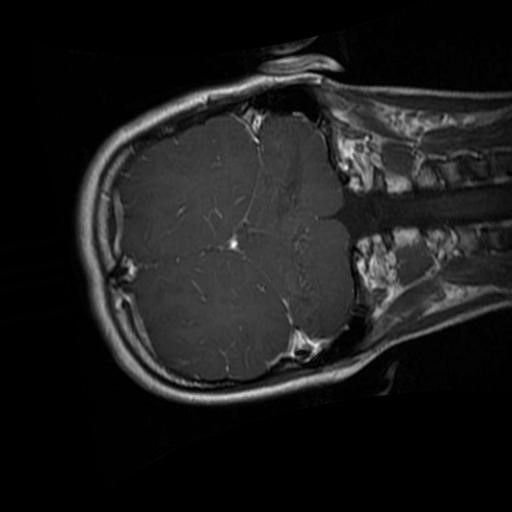
Label: brain_glioma